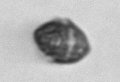
Label: Kryptoperidinium_triquetrum